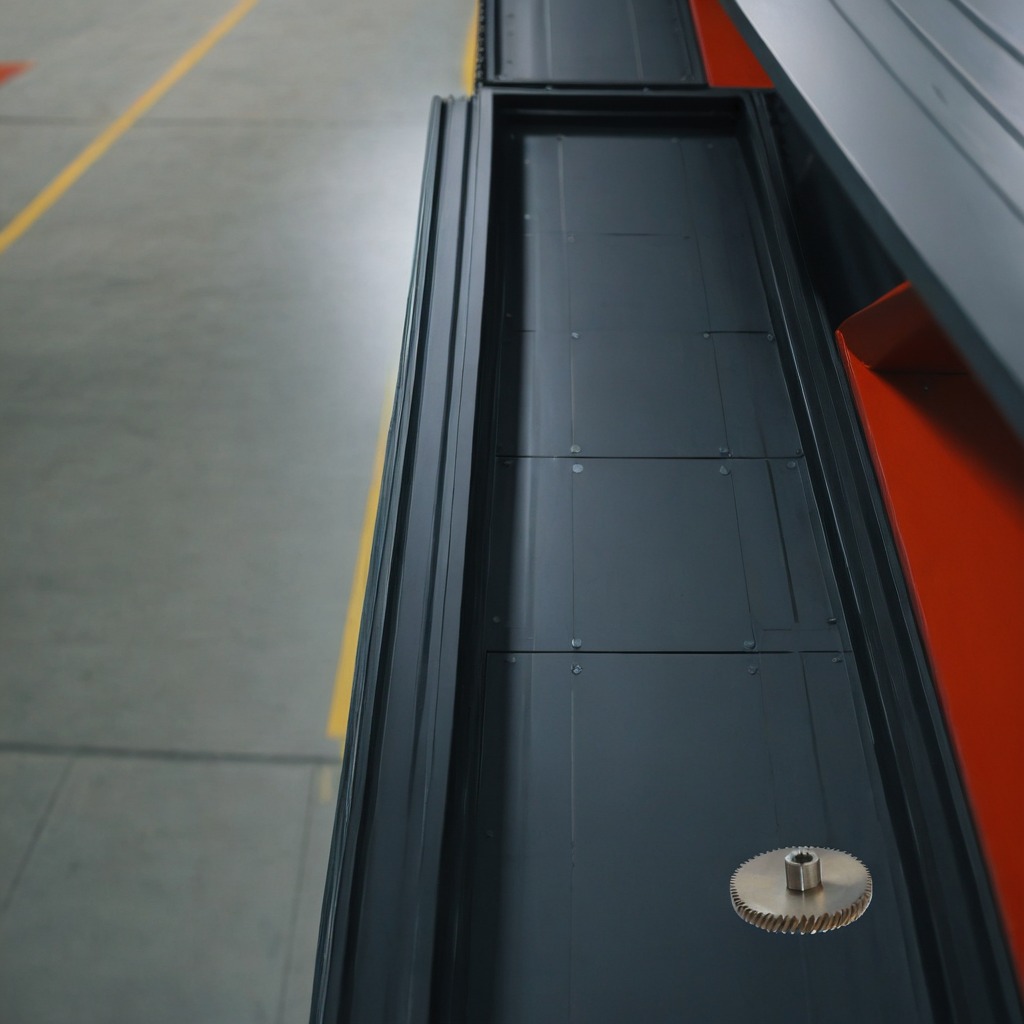
A steel gear with teeth is lying on the toolbox surface in an airplane hangar workshop 8K.